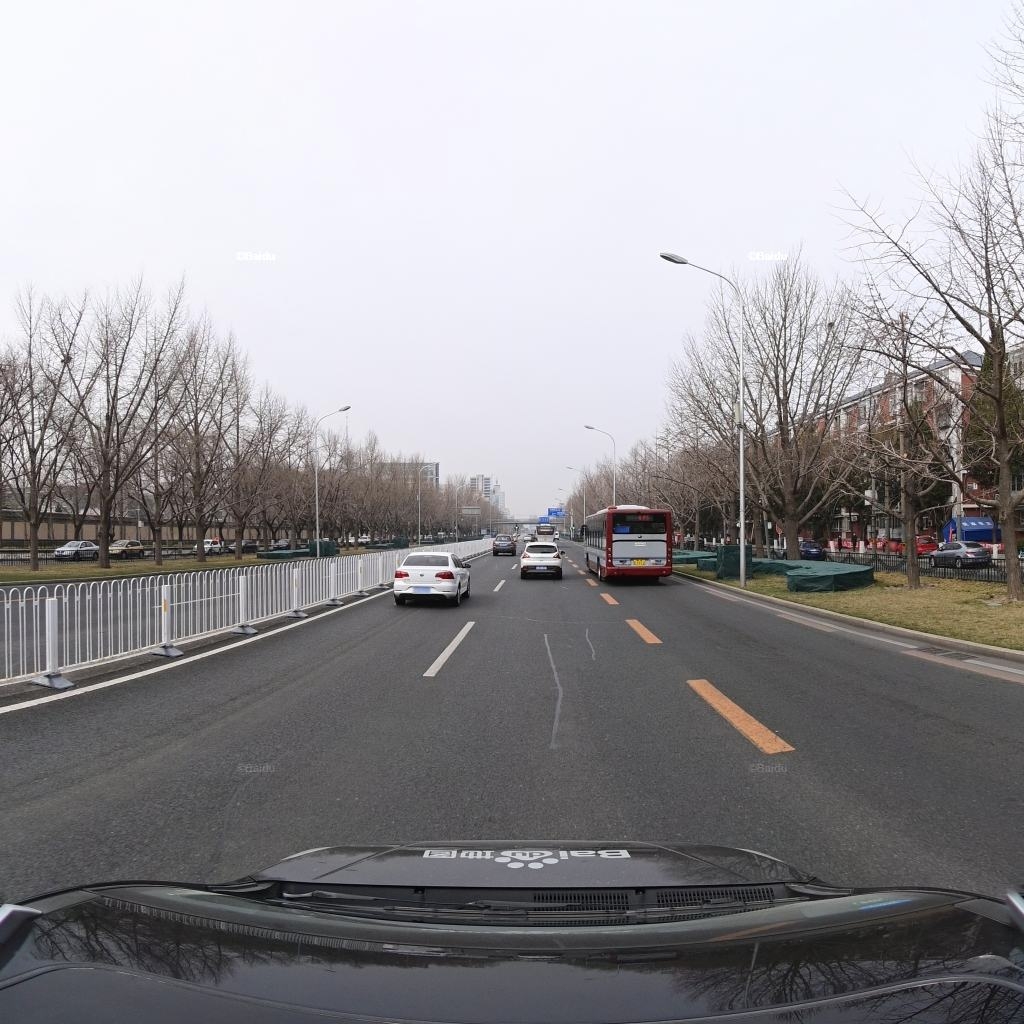
Region: Haidian
Road damage annotations: longitudinal patch, transverse patch, longitudinal patch, longitudinal patch